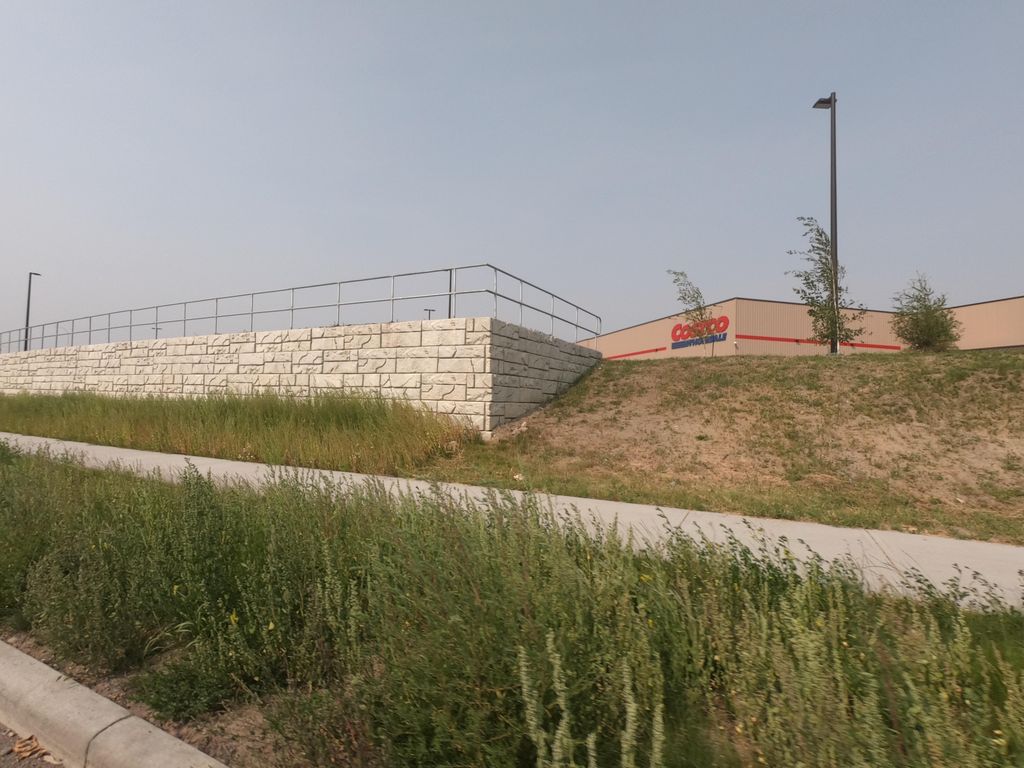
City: calgary